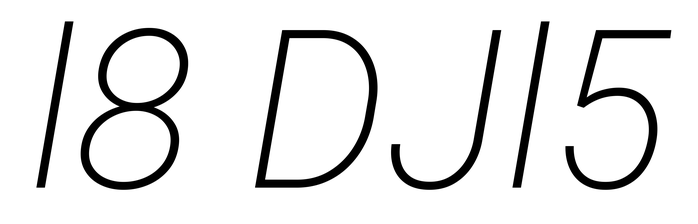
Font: Roboto-Italic_ExtraLight_Italic